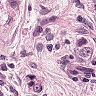
Metastatic tissue present: yes